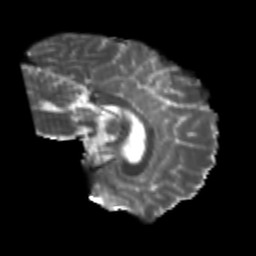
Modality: T2w
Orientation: sagittal
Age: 24
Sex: male
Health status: healthy
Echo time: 0.074 s